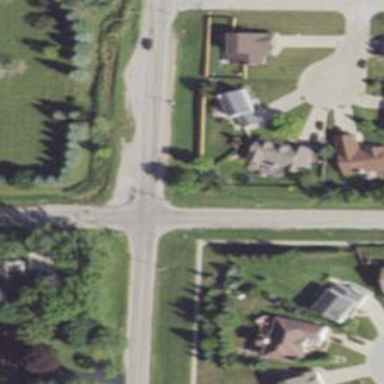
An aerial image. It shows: Road with stop sign.